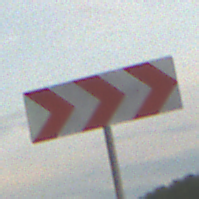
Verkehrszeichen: RichtungstafelnInKurvenGrossLinks
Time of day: SunriseSunset
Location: Outdoor (RoadRail)
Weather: PartlyCloudy
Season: NotSpecified
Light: Natural